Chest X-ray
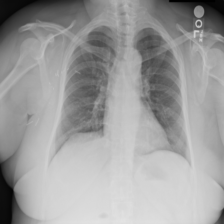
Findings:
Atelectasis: negative
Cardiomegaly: negative
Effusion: negative
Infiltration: positive
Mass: negative
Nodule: negative
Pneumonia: negative
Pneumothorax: negative
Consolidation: negative
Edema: negative
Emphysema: negative
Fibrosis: negative
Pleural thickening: negative
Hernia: negative